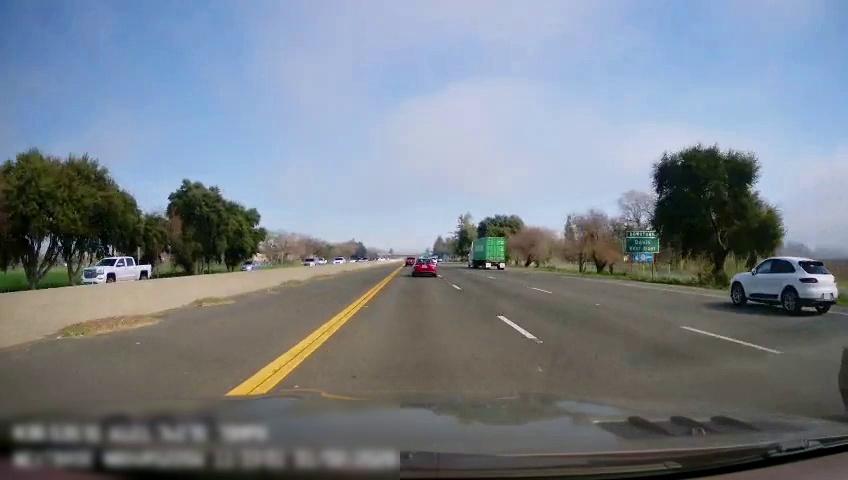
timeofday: Day
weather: Sunny
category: Drivable Space
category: Vehicles | Truck
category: Vehicles | Car
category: Vehicles | SUV
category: Vehicles | SUV
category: Vehicles | Car
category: Vehicles | Car
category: Vehicles | Truck
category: Vehicles | SUV
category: Lanes | Current Lane
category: Lanes | Current Lane
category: Lanes | Alternate Lane
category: Lanes | Alternate Lane
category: Traffic | Signs